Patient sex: F
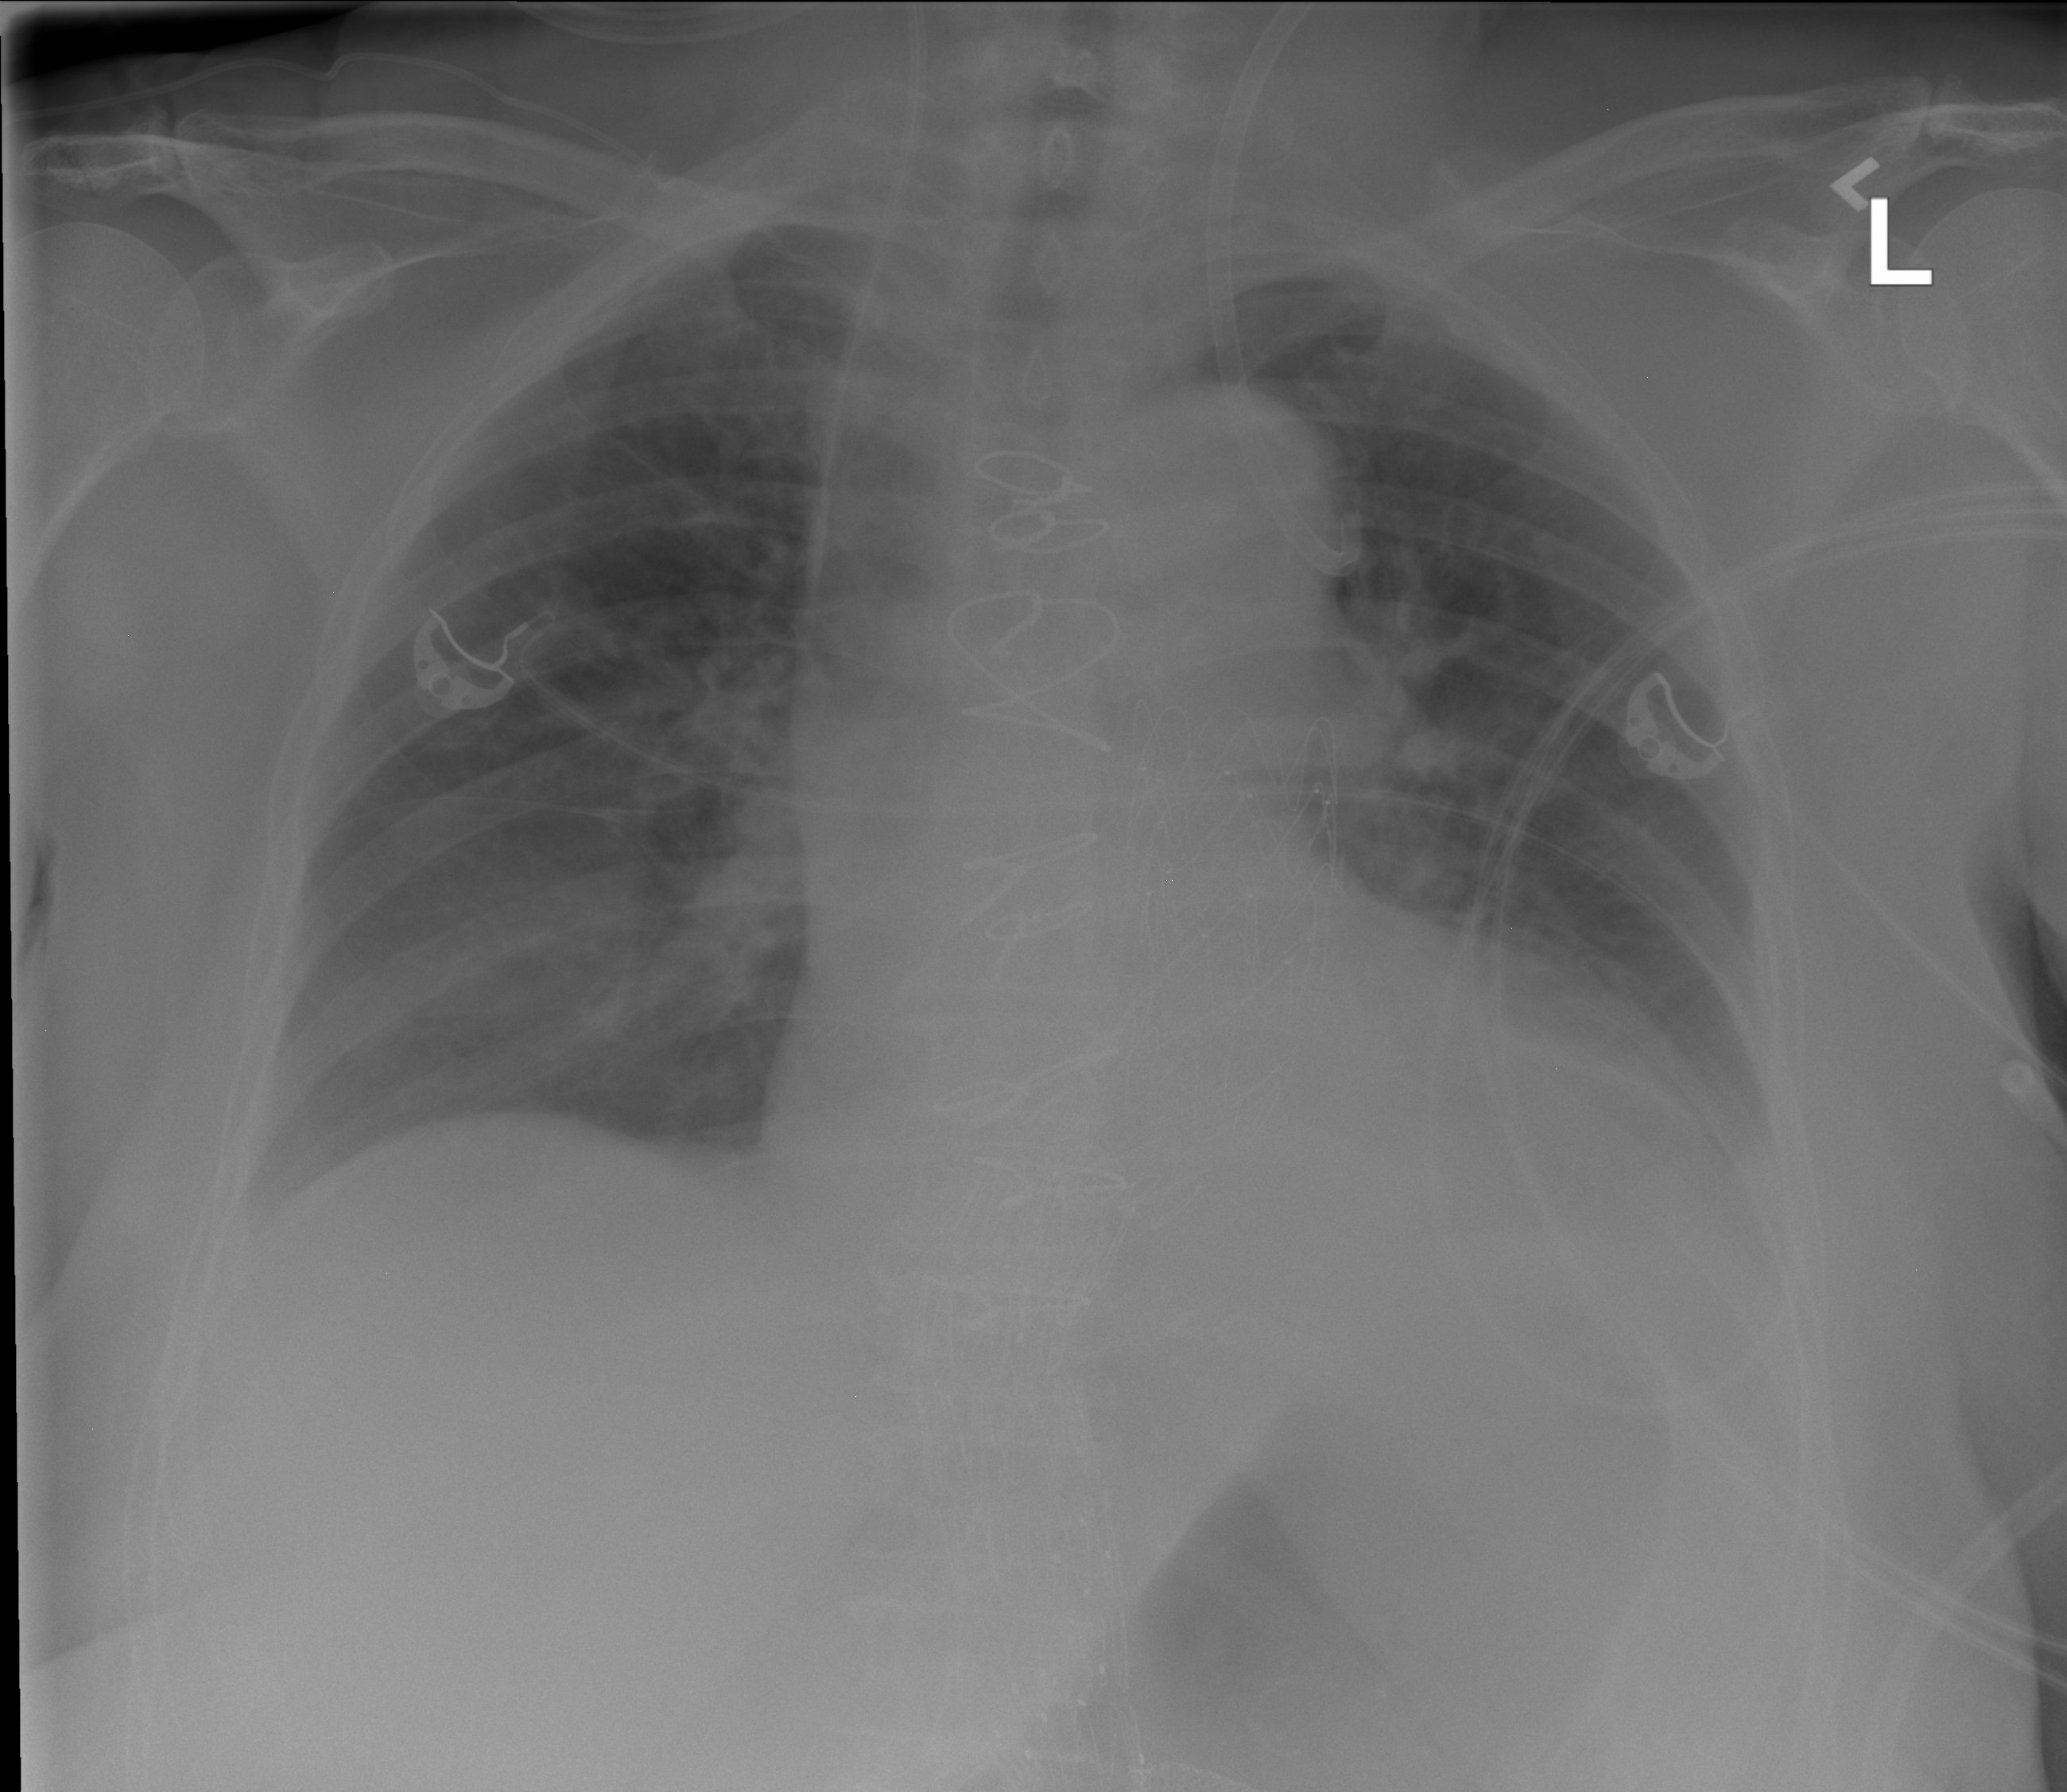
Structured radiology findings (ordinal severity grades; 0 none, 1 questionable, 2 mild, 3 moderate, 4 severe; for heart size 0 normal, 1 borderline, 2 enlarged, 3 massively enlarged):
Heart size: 2
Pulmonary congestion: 2
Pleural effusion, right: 0
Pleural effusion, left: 2
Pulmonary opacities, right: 0
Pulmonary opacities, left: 0
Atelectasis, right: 0
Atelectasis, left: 2